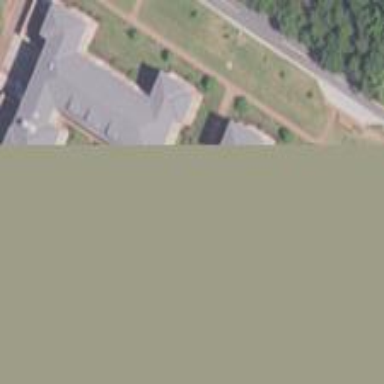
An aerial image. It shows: Dormitory building.